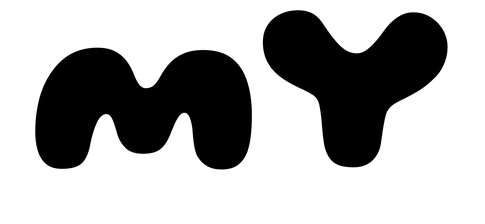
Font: Gluten_ExtraBold